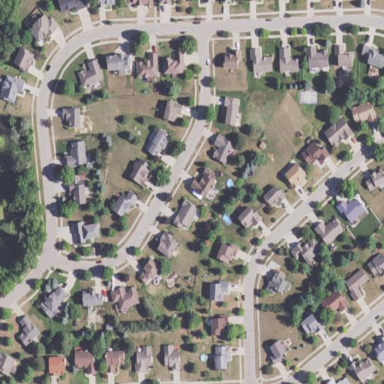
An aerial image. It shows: Residential area within neighborhood.